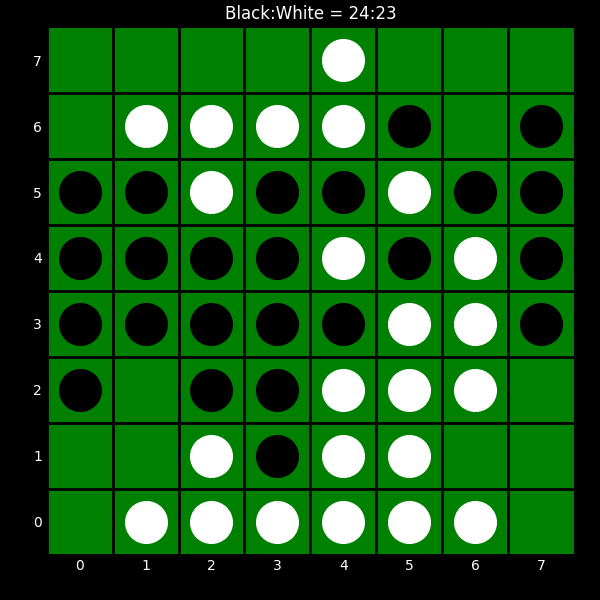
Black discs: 24
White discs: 23